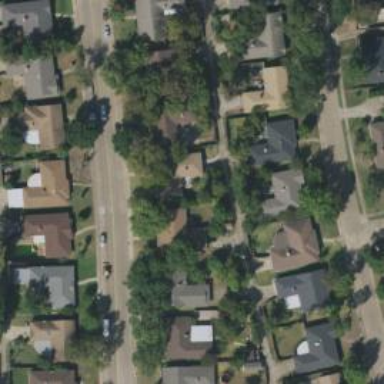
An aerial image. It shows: Alley classified as service road.